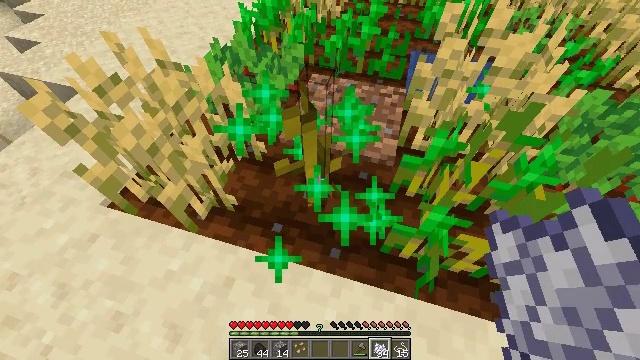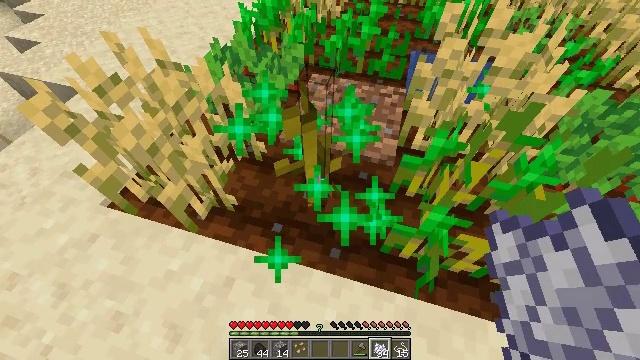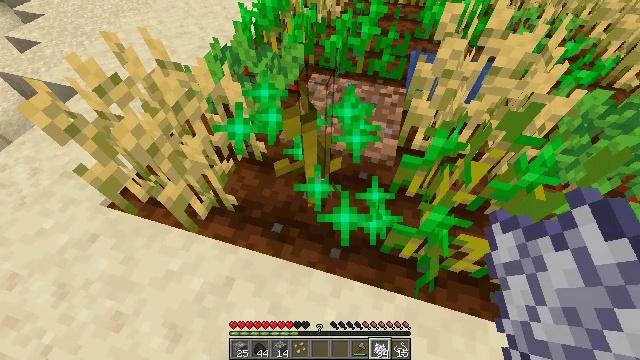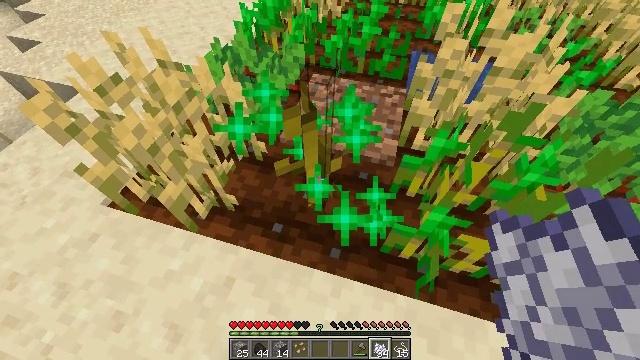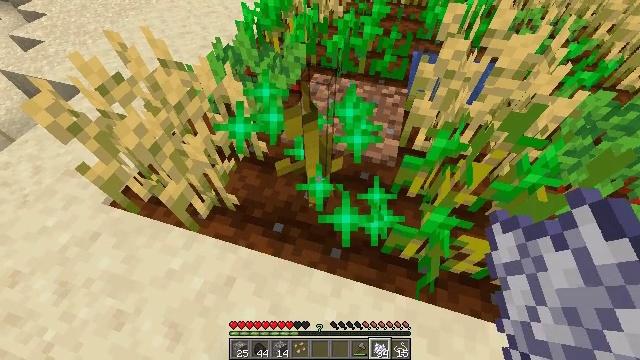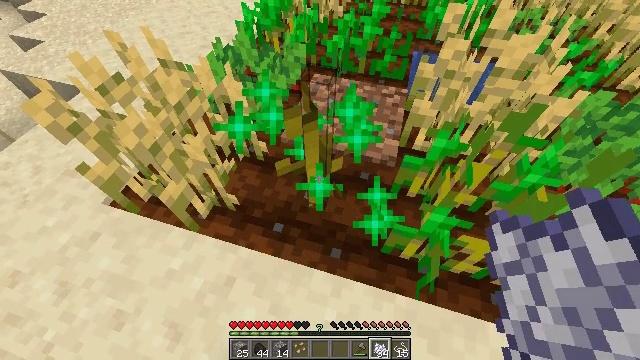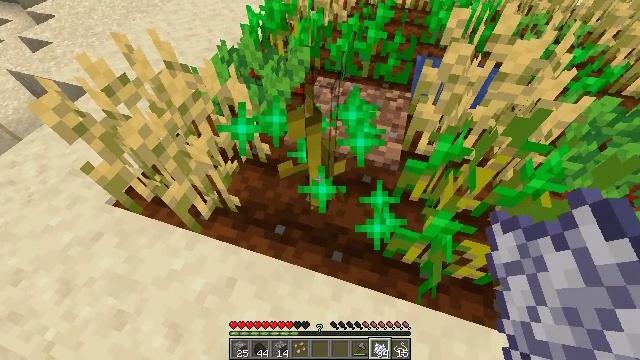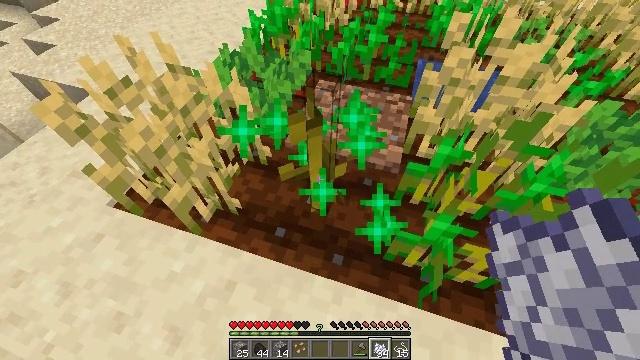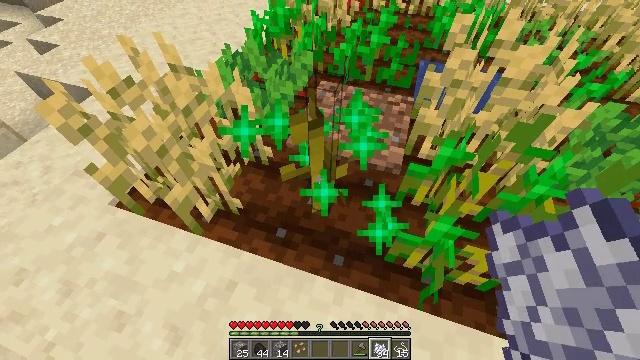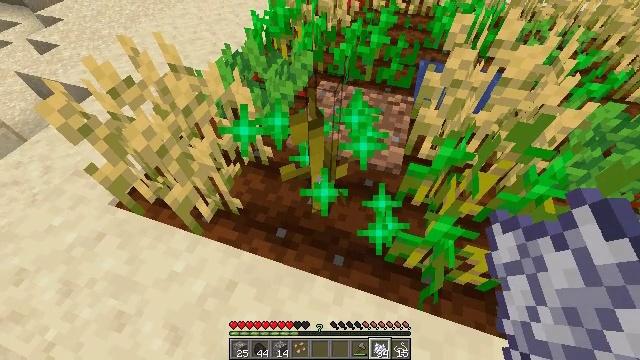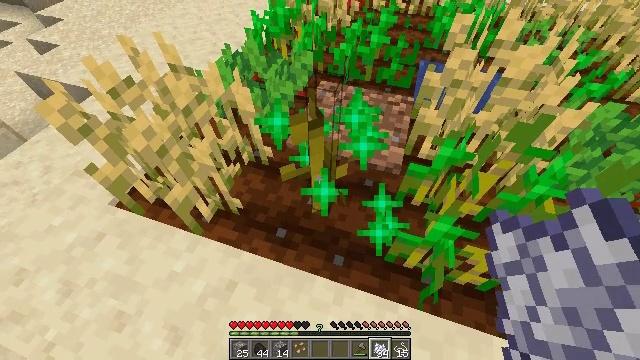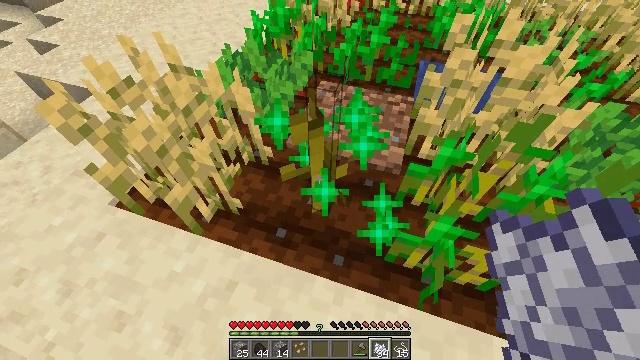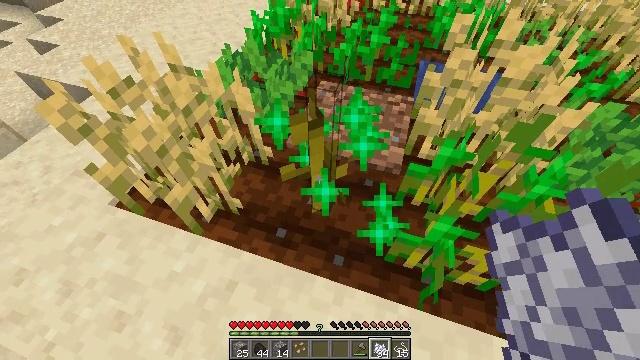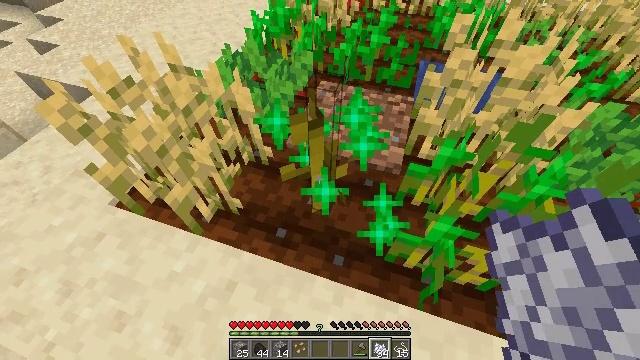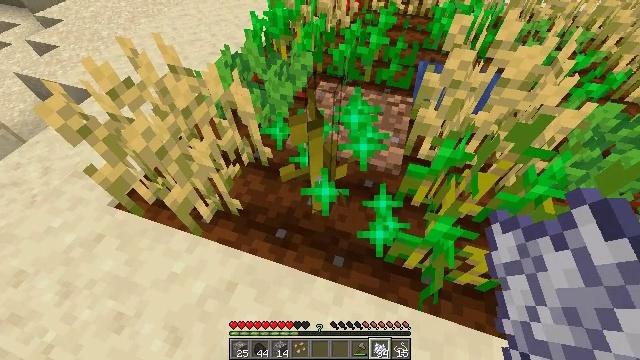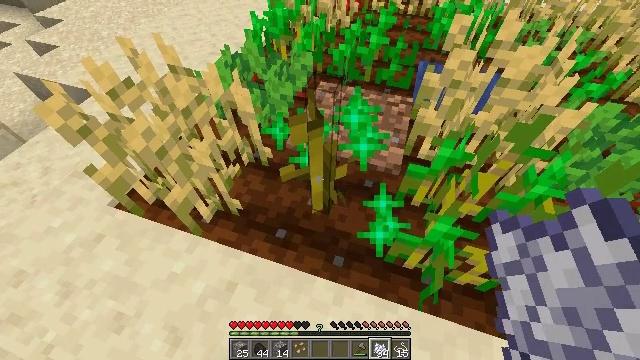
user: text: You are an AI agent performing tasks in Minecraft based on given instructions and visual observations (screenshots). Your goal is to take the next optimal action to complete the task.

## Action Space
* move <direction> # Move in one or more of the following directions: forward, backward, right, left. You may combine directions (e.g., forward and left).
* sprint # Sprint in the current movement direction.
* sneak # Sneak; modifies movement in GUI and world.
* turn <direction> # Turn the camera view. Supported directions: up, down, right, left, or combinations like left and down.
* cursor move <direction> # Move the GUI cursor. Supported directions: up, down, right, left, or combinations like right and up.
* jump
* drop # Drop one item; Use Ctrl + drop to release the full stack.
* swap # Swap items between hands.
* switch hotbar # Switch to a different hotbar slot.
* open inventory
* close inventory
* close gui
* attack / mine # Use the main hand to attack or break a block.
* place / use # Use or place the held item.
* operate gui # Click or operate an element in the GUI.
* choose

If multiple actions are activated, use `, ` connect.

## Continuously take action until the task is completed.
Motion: motion action
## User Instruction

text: Clear the melon stem from the farmland.
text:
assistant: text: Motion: no_op
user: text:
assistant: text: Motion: no_op
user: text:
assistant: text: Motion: no_op
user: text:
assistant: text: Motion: no_op
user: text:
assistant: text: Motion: no_op
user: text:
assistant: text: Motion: no_op
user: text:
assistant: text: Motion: no_op
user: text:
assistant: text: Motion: use / place
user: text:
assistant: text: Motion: use / place
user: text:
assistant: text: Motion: use / place
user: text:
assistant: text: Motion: use / place
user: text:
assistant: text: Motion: no_op
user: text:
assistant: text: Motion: no_op
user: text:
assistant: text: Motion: no_op
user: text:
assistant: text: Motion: no_op
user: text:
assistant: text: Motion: no_op
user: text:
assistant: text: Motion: no_op
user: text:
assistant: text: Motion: no_op
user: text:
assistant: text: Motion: no_op
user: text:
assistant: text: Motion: attack / mine
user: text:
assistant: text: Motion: attack / mine
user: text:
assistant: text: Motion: no_op
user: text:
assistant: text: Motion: no_op
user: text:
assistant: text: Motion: no_op
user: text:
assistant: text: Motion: no_op